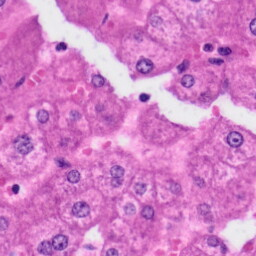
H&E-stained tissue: Liver